Field crop: tomato
Growth stage: 1
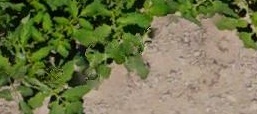
Species: tomato